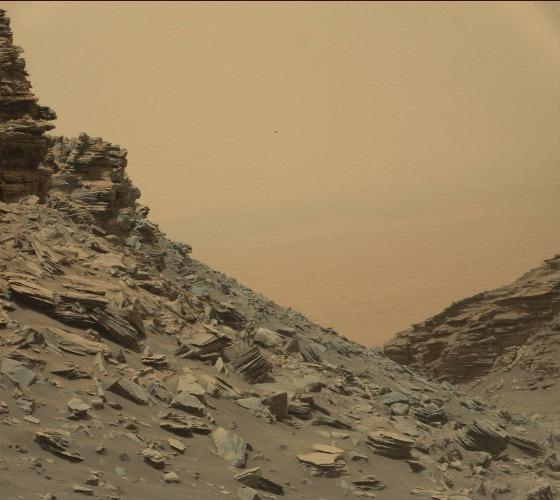
Terrain classes present: Bedrock, Gravel / Sand / Soil, Rock, Shadow, Sky / Distant Mountains